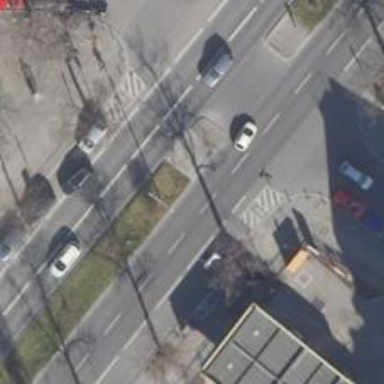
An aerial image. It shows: Unmarked crossing on asphalt footway.